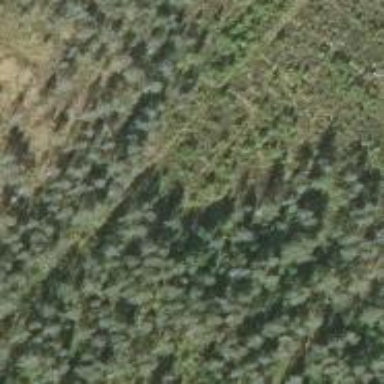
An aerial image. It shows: Needle-leaved woodland.